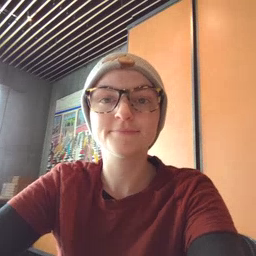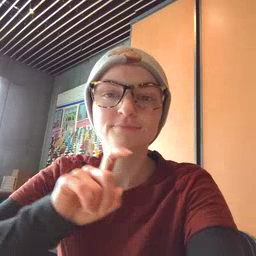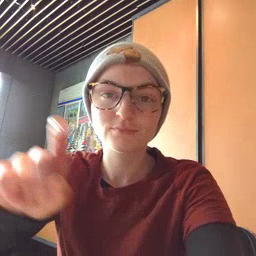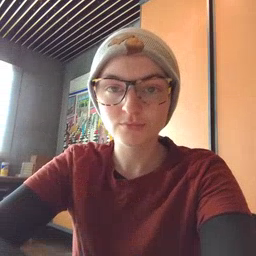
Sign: closet